Question: I'm working in a web agency, and I recently had a small question and could not find the answer. A designer gave me a PSD file with a form without labels in the form, only placeholders. Last time I had this, I went straight forward with the HTML5 placeholder attributes (with javascript fallback for old browser). However, then I read a lot and realized most people are saying that you must have label in form for accessibility. Therefore, I was wondering what was the best way to have both : the accessibility of the label and the placeholder without having the label into the ''minimal'' design that the designer gave me. Should I put them in visibility hidden just for the screen readers with an absolute positioning or something like this ? Here's a picture example of what I have to do (just so you understand clearly the context). It's in french, but I'm sure you still can understand what I mean!
You can see an example of the
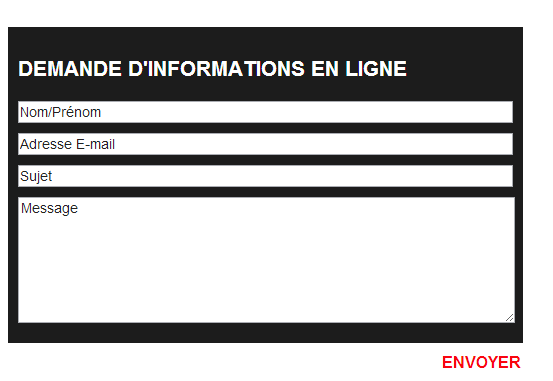
Answer: Building on steveax's comment and link, there are a couple ways it could be implemented. Since there is no interactivity in the label by itself, you could do something like
'''
label {
height: 1px;
text-indent: -1000px;
overflow: hidden;
}
'''
Another option would be the more comprehensive hiding technique that WebAIM mentions, namely
'''
.hidden {
position:absolute;
left:-10000px;
top:auto;
width:1px;
height:1px;
overflow:hidden;
}
'''
<URL> of each on a text input.
If it is possible though, I would recommend trying to get the design tweaked to include the labels visually as well. A <URL>.